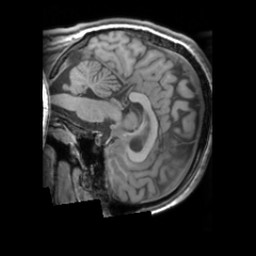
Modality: T1w
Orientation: sagittal
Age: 19
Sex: male
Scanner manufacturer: siemens
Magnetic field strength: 3 T
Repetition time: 1.63 s
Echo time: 0.00311 s